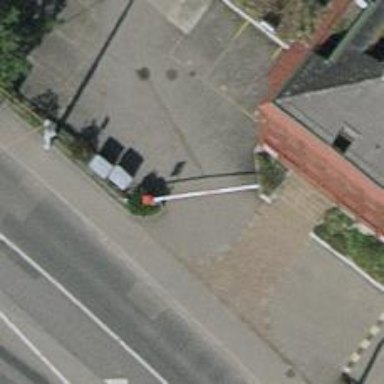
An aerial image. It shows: Lift gate barrier.